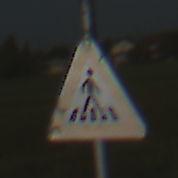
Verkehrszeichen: FussgaengerueberwegLinks
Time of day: MorningAfternoon
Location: Outdoor (Nature)
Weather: Clear
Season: NotSpecified
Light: Natural